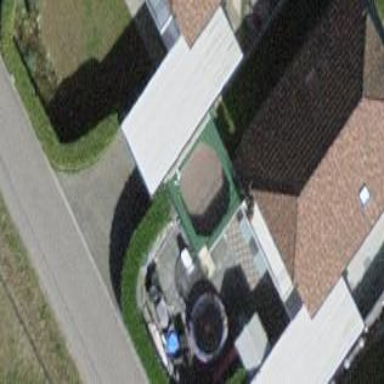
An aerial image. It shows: Garage building.